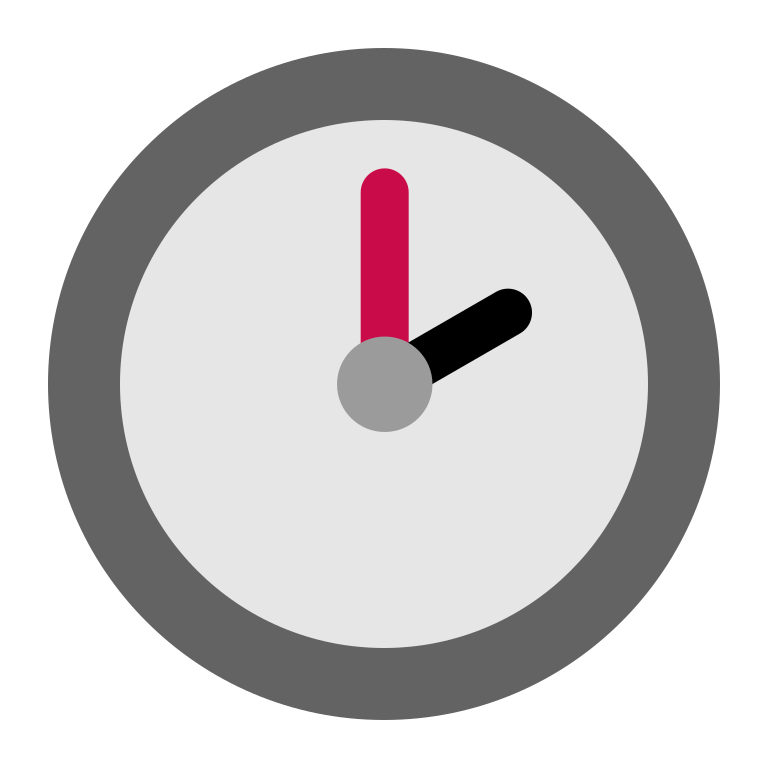
two oclock flat